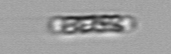
Label: Dactyliosolen_fragilissimus